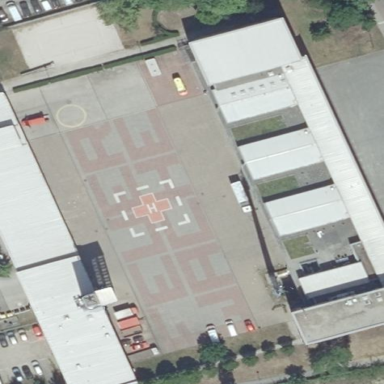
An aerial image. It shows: Facility that serves as both fire station and ambulance station.